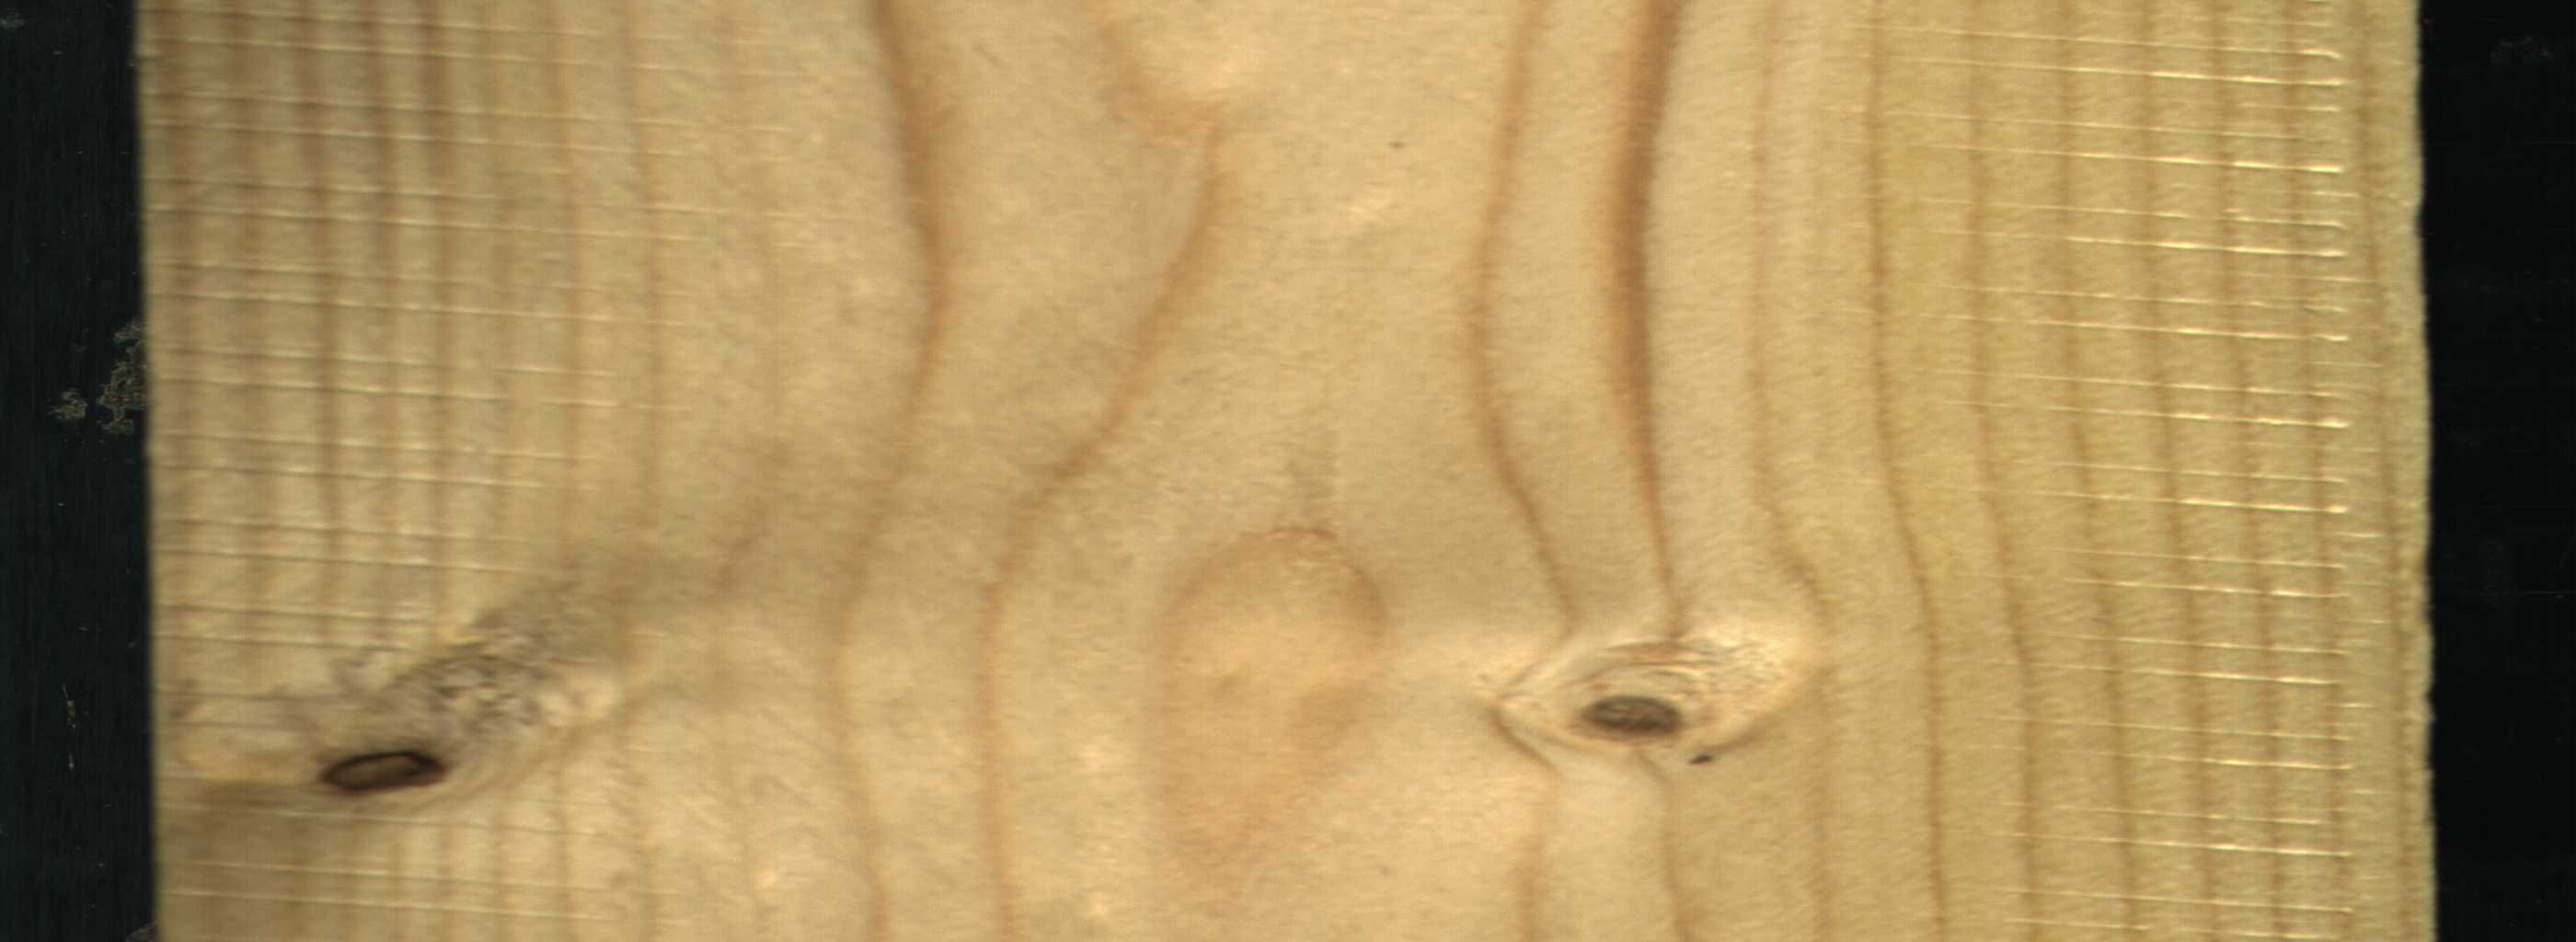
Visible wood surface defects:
Dead_Knot
Live_Knot